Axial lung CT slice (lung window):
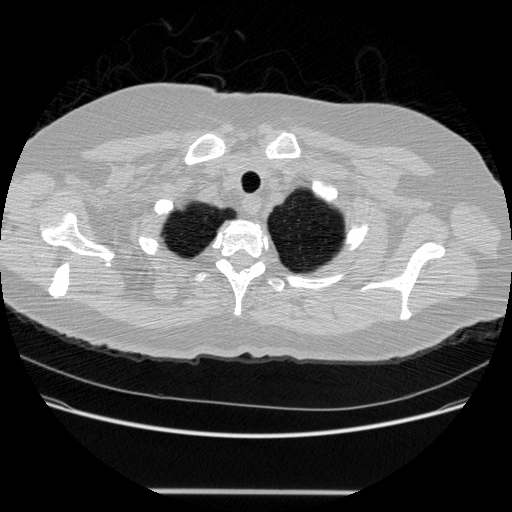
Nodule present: no